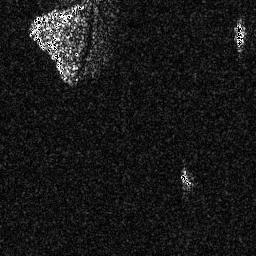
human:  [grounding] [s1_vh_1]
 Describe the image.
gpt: In the satellite image, there is  <ref>1 small ship </ref> <box>[[69, 67, 75, 72, 0]]</box> located at right,  <ref>1 small ship </ref> <box>[[91, 7, 95, 18, 0]]</box> located at top right.